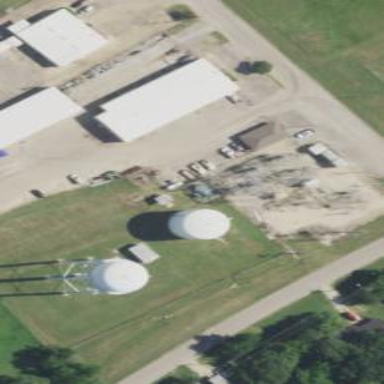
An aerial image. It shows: Distribution substation surrounded by fence.